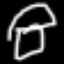
Label: mushroom